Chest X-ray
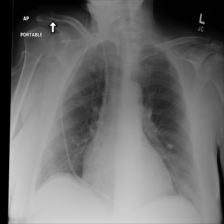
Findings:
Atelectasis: negative
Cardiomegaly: negative
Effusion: negative
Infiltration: negative
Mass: negative
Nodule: negative
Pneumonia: negative
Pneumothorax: negative
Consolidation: negative
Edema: negative
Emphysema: negative
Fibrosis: negative
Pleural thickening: negative
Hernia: negative